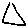
Label: triangle